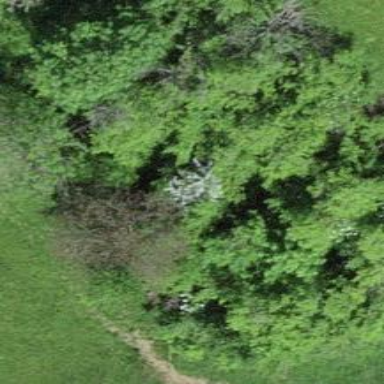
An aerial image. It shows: Forest area.